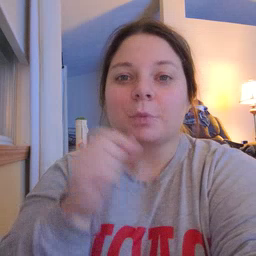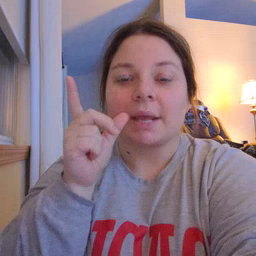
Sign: wake